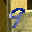
Label: 9